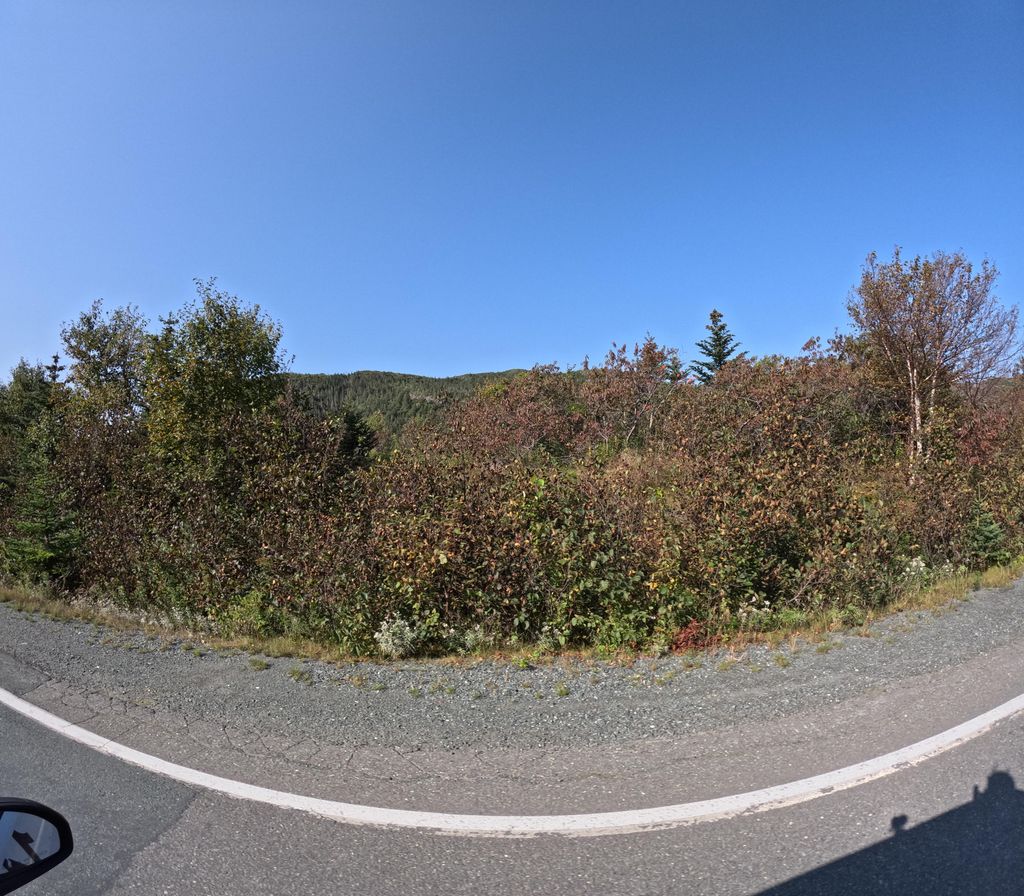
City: st_johns